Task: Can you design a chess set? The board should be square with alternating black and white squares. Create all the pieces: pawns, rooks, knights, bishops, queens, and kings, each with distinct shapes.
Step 1732:
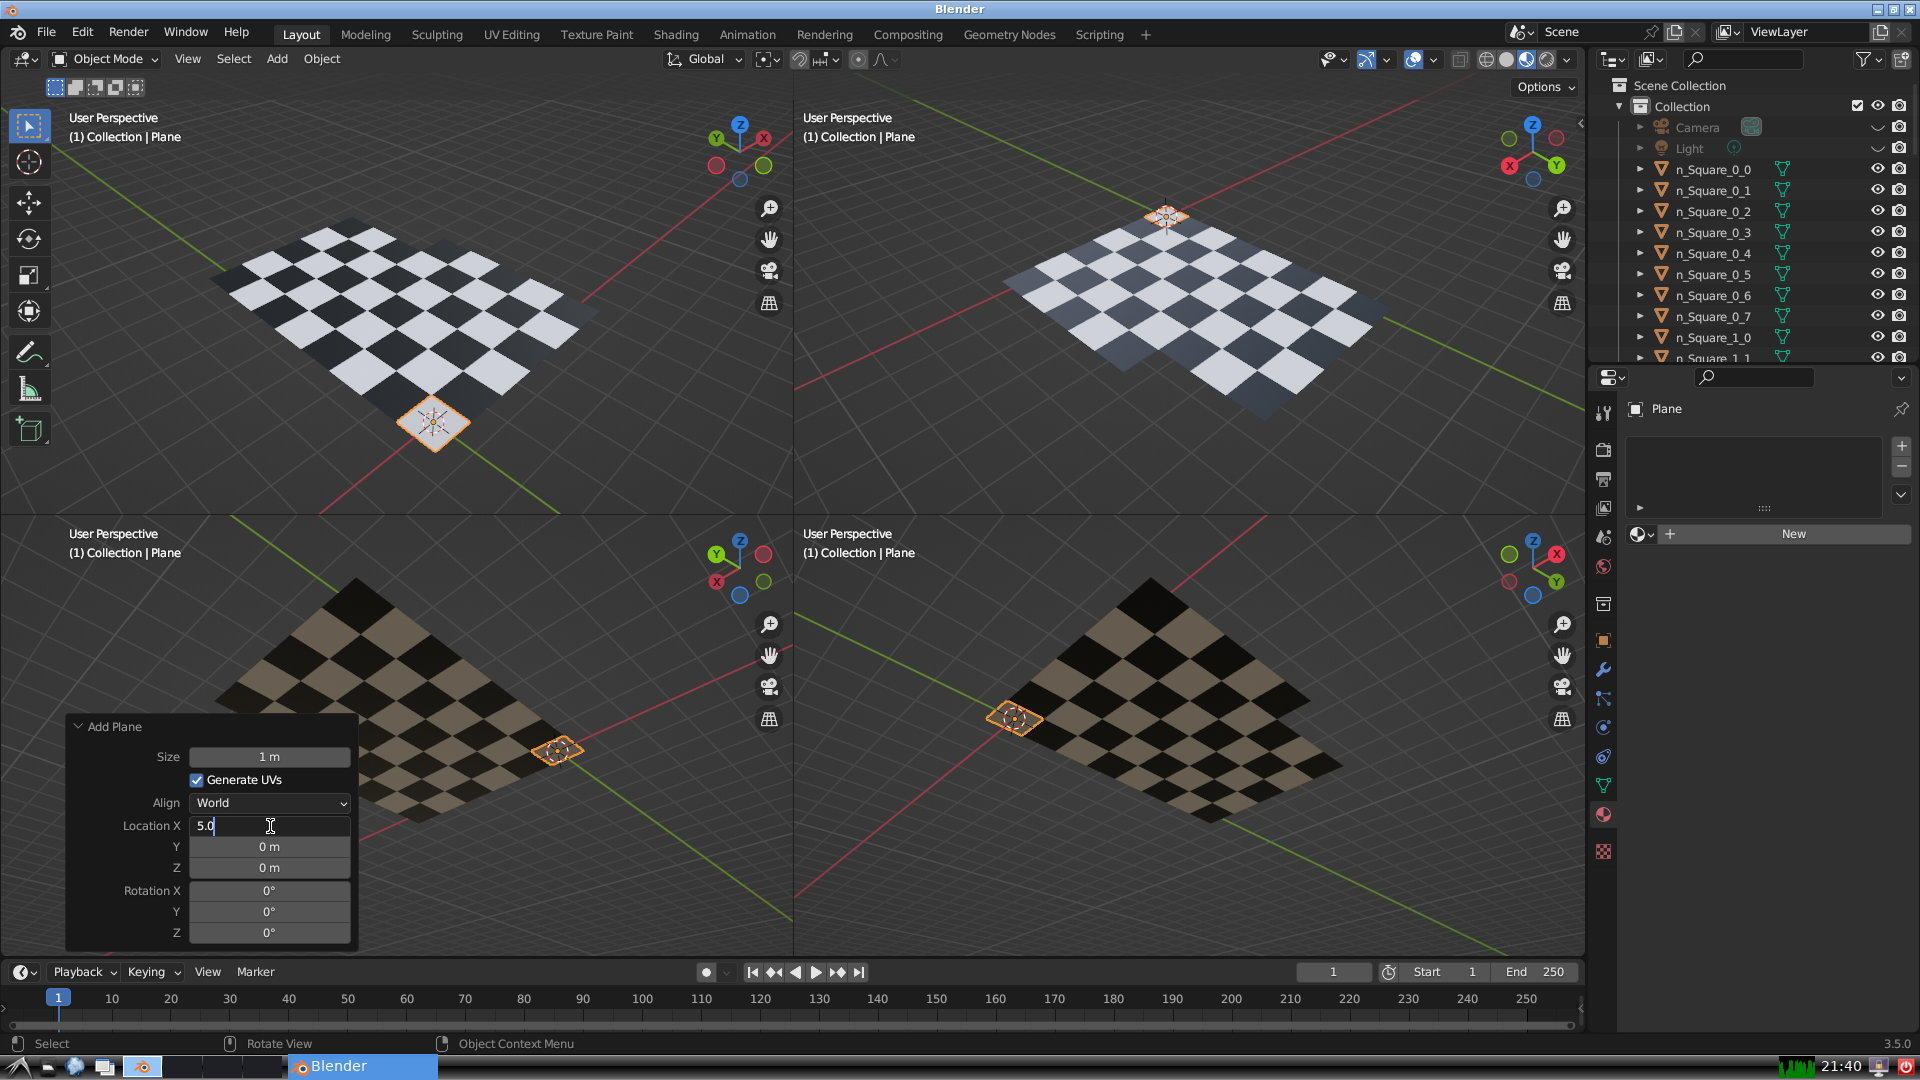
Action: {"key_press": ['Return']}